Field crop: maize
Growth stage: 2
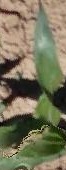
Species: maize